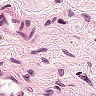
Metastatic tissue present: no